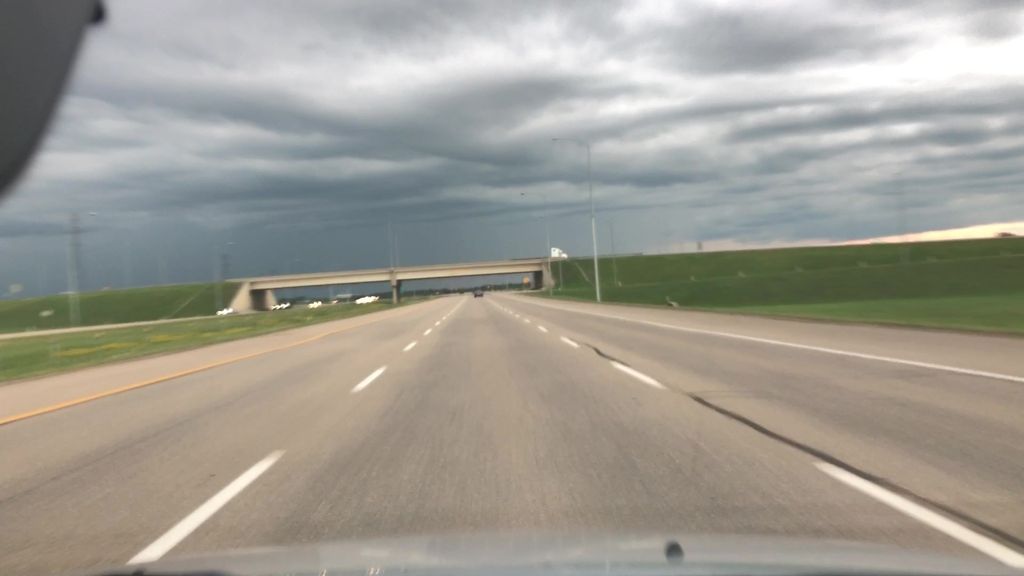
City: edmonton